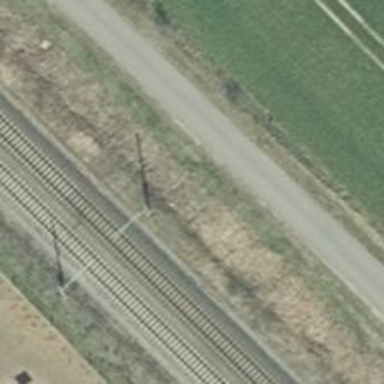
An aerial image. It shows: Milestone along the railway track with catenary mast.